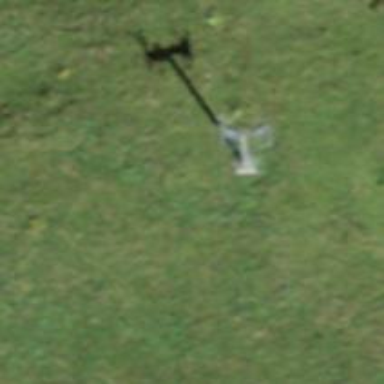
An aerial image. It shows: Pylon for aerialway.